Question: '''
gcc (GCC) 4.7.2
'''
Hello,
I am developing a large project that will contain 2 modules (shared libraries) that I will develop.
The modules are shared libraries created by me in C, that will have to sync and exchange messages between each other.

The manager module will control and load both these modules (.so) into memory. If one was to fail. The manager could try and re-load it.
I am wondering as this is my first time I have done something like this. Is there any design patterns that could be followed?
All this will be written in C and using the APR (Apache Portable Runtime) for memory pool management and maybe some threading pool if needed.
1. Start manager that will load both modules.
2. Manager then calls some functions on both of them maybe to start and stop them, and possible cleanup.
3. Once both modules have been loaded and started. They should be able to exchange some messages between each other.
The modules will all run on the same machine running Redhat.
Many thanks for any suggestions.
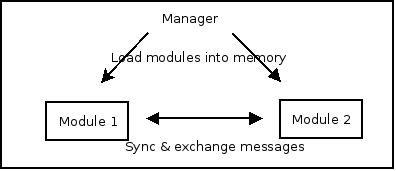
Answer: > The manager module will control and load both these modules (.so) into memory. If one was to fail. The manager could try and re-load it.
This is usually a bad idea if it's in a single C process - if one of these modules fail, you're unlikely to be able to safely unload it, much less load it again. If you need to be able to recover from module failure, you must use independent processes. The code can still be in an .so file though - just 'fork()' the manager once for each module to load; this is the model used by the chrome plugins API, for example.
Moreover, dealing with component failure can be very, very tricky in itself. Just because A restarts doesn't mean B is ready to talk to a newly restarted A. You may want to try to glean some ideas off <URL>, which handles component failure exceptionally well by encouraging the decomposition of applications into message-passing subcomponents with a hierarchy of supervisor modules to restart failing components. This may be a bit overkill if you only have two modules, but it's something to think about at least.
As for how to communicate, there are a number of paradigms. If these modules are in the same process, you could just pass a vtable around. That is, for example:
'''
// moduleA.h
struct vtable_A {
void (*do_something)();
};
void set_vtable_B(struct vtable_B *);
struct vtable_A *get_vtable_A();
void start_A();
// moduleB.h
struct vtable_B {
void (*do_something)();
};
void set_vtable_A(struct vtable_A *);
struct vtable_B *get_vtable_B();
void start_B();
'''
Your manager would load both, pass the vtable from A to B and vice versa, and thereafter call the start routines. Be careful with ordering - either A must be started before B is ready, or vice versa, and they need to be okay with this.
If they're in independent processes, message passing is usually the way to go. It's essentially a network protocol at that point - your subprocesses will send serialized messages to the manager, and the manager routes them to other subprocesses. The conversation might look a bit like this:
'''
MGR->A START
MGR->B START
A->MGR REGISTER_ENDPOINT 'ProcessA'
A->MGR WATCH_ENDPOINT 'ProcessB'
MGR->A OK_REGISTER 'ProcessA'
MGR->A OK_WATCH 'ProcessB'
B->MGR REGISTER_ENDPOINT 'ProcessB'
B->MGR WATCH_ENDPOINT 'ProcessA'
MGR->B OK_REGISTER 'ProcessB'
MGR->A NEW_ENDPOINT 'ProcessB'
A->MGR APPLICATION_DATA TO:'ProcessB', PAYLOAD:"Hello, world!"
MGR->B OK_WATCH 'ProcessA'
MGR->B NEW_ENDPOINT 'ProcessA'
MGR->B APPLICATION_DATA FROM:'ProcessA', PAYLOAD:"Hello, world!"
'''
Keep in mind, there are many other ways to structure this kind of protocol than the example above, and to build RPC on top of a message-passing protocol. You may be interested in looking at things such as <URL>, which have done this sort of thing before. Other optimizations on top of this sort of protocol include using the manager to establish a direct channel of some sort between A and B, and getting it involved again only if A or B need to be restarted.
That said, don't get too deep into the details of how the manager works before you figure out what it needs to do. Design the plugin<->manager interface, and plugin<->plugin protocol; only then design the details of the plugin<->manager interface. It's far too easy to get sidetracked and end up with something way too complex like <URL>.